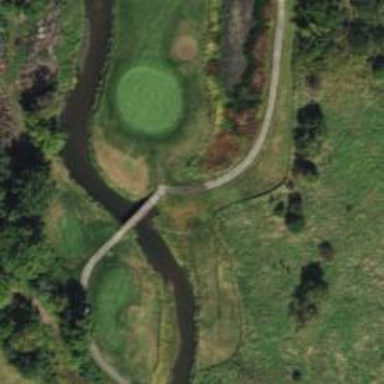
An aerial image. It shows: Service road designated as golf cart path.